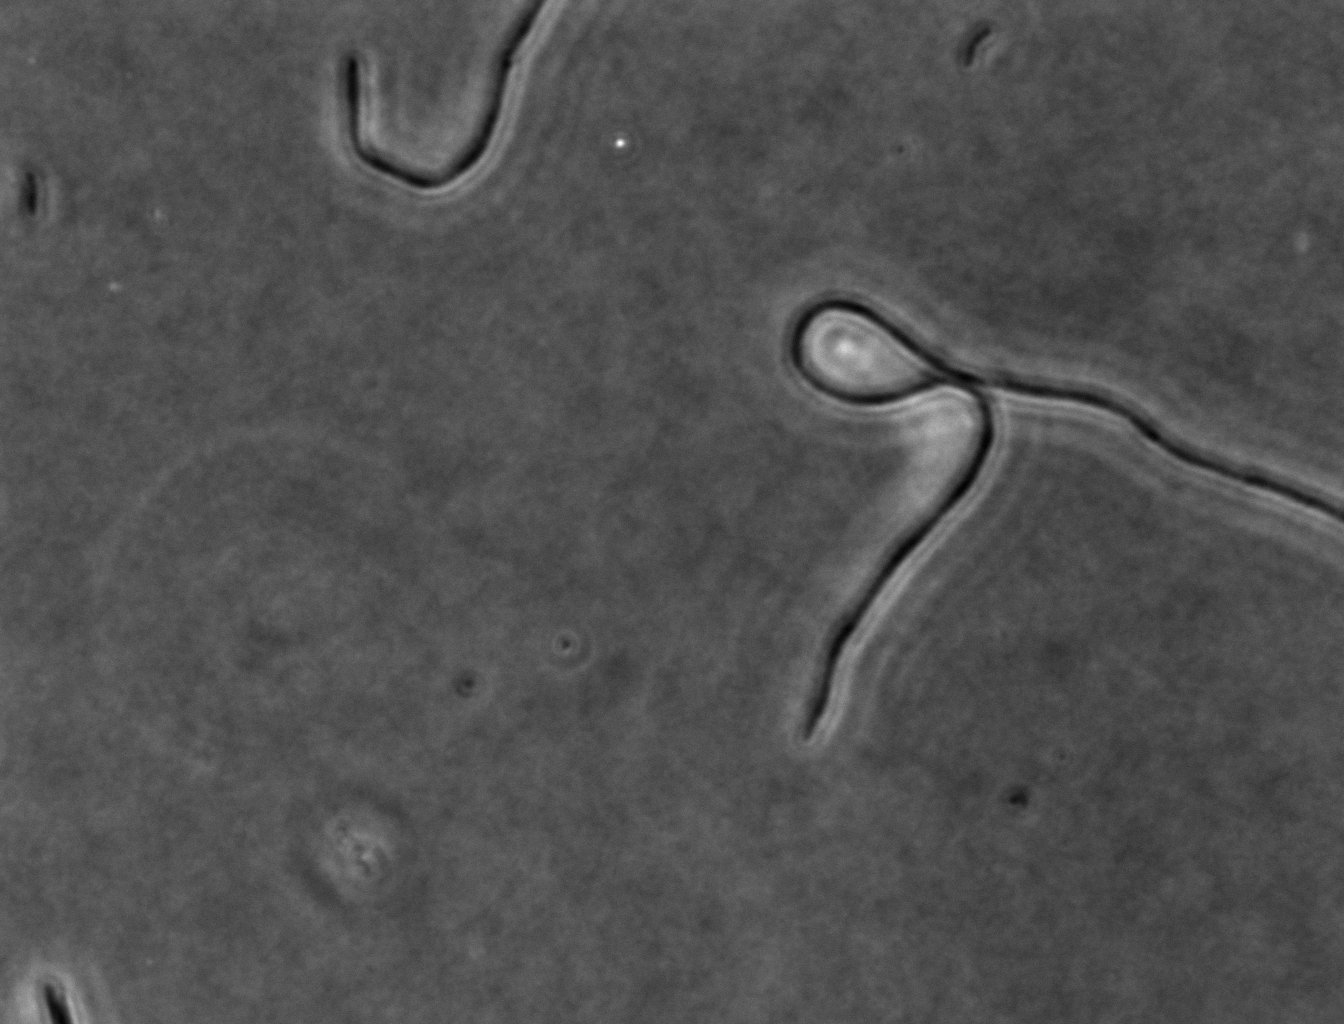
Phase contrast microscopy, 60x objective, 3 h incubation, 1.5% agar